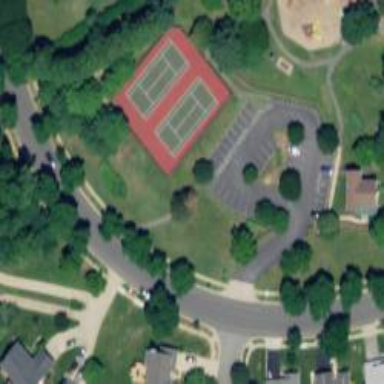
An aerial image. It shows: Tennis court in leisure pitch.